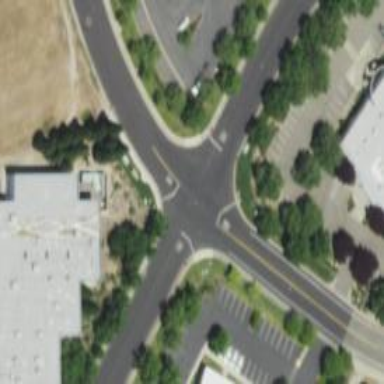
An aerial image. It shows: Road with stop sign.